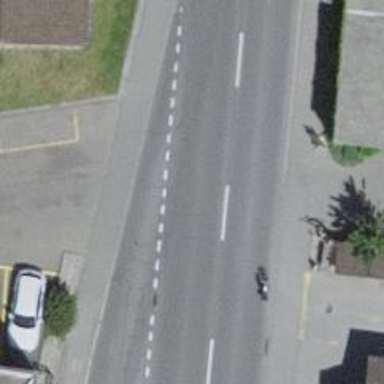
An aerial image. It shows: Secondary road with asphalt surface and sidewalks on both sides.